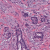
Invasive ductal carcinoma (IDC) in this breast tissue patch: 1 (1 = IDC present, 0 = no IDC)